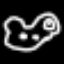
Label: frog